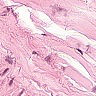
Metastatic tissue present: no